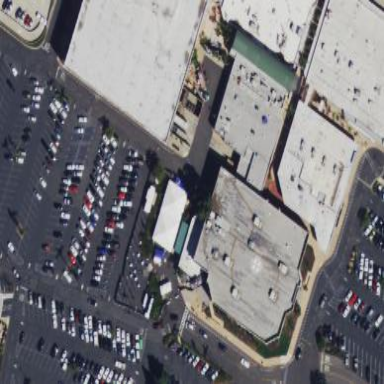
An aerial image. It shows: Retail building.